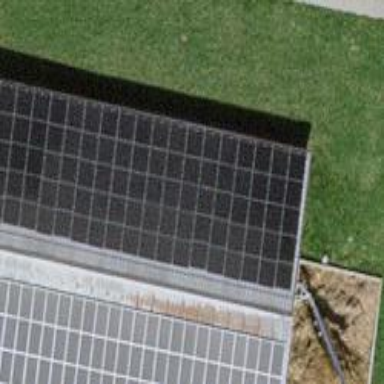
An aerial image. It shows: Solar power generator utilizing photovoltaic technology with solar photovoltaic panels.